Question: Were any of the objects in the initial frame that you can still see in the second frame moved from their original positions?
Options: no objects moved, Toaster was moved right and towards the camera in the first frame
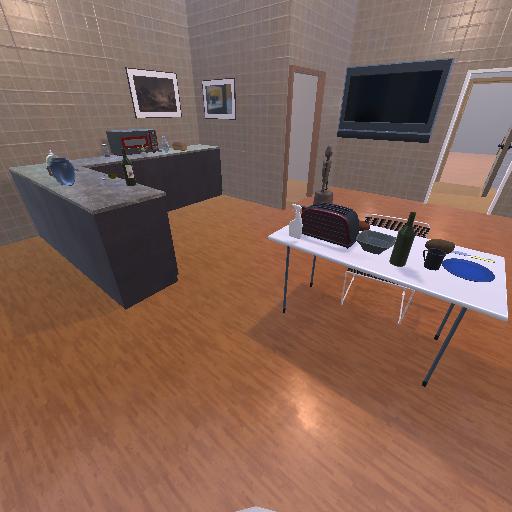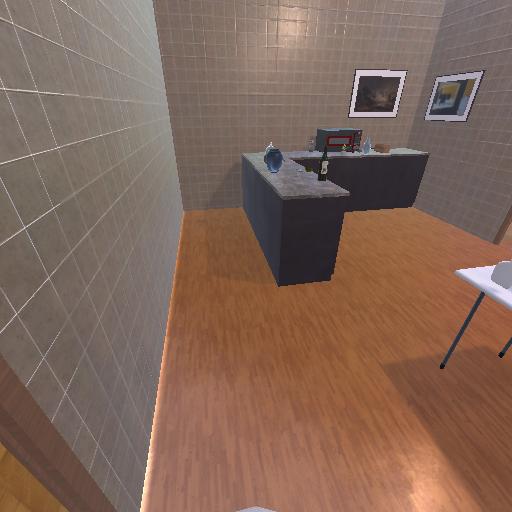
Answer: no objects moved